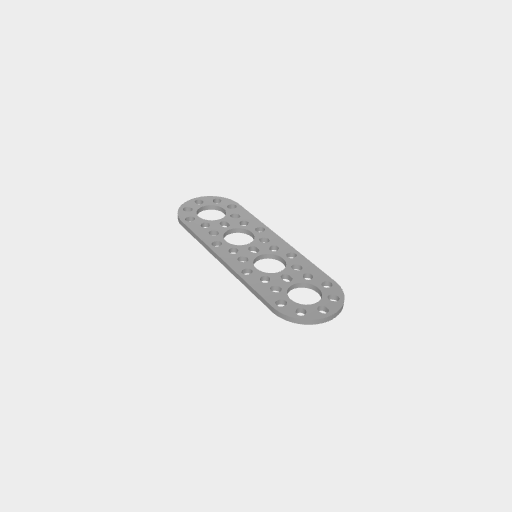
Part: PatternPlateRoundEnd4H